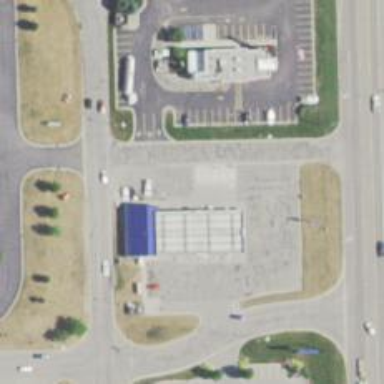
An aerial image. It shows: Convenience shop.